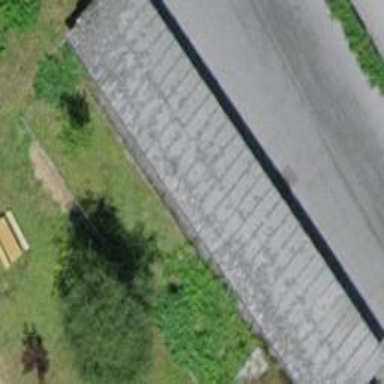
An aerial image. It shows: View of roof of building.